Question: I am using Core Image to apply a sepia filter to an image. I have the filter set to a tap gesture. The fist time I press the tap gesture, the filter applies to the image of an image view and I add output back to the image view. When I press the screen a second time, the app crashes and says the output is nil. Anyone know why this is happening? Code and error message image are below.
'''
import UIKit
class ViewController: UIViewController, UIGestureRecognizerDelegate {
@IBOutlet weak var imageview: UIImageView!
override func viewDidLoad() {
super.viewDidLoad()
// Do any additional setup after loading the view, typically from a nib.
var gestureRecognizer = UITapGestureRecognizer(target: self, action: "tap")
gestureRecognizer.delegate = self
self.view.addGestureRecognizer(gestureRecognizer)
}
func tap(){
// 2
let beginImage = CIImage(image: imageview.image)
// 3
let filter = CIFilter(name: "CISepiaTone")
filter.setValue(beginImage, forKey: kCIInputImageKey)
imageview.image = UIImage(CIImage: filter.outputImage)
}
override func didReceiveMemoryWarning() {
super.didReceiveMemoryWarning()
// Dispose of any resources that can be recreated.
}
}
'''

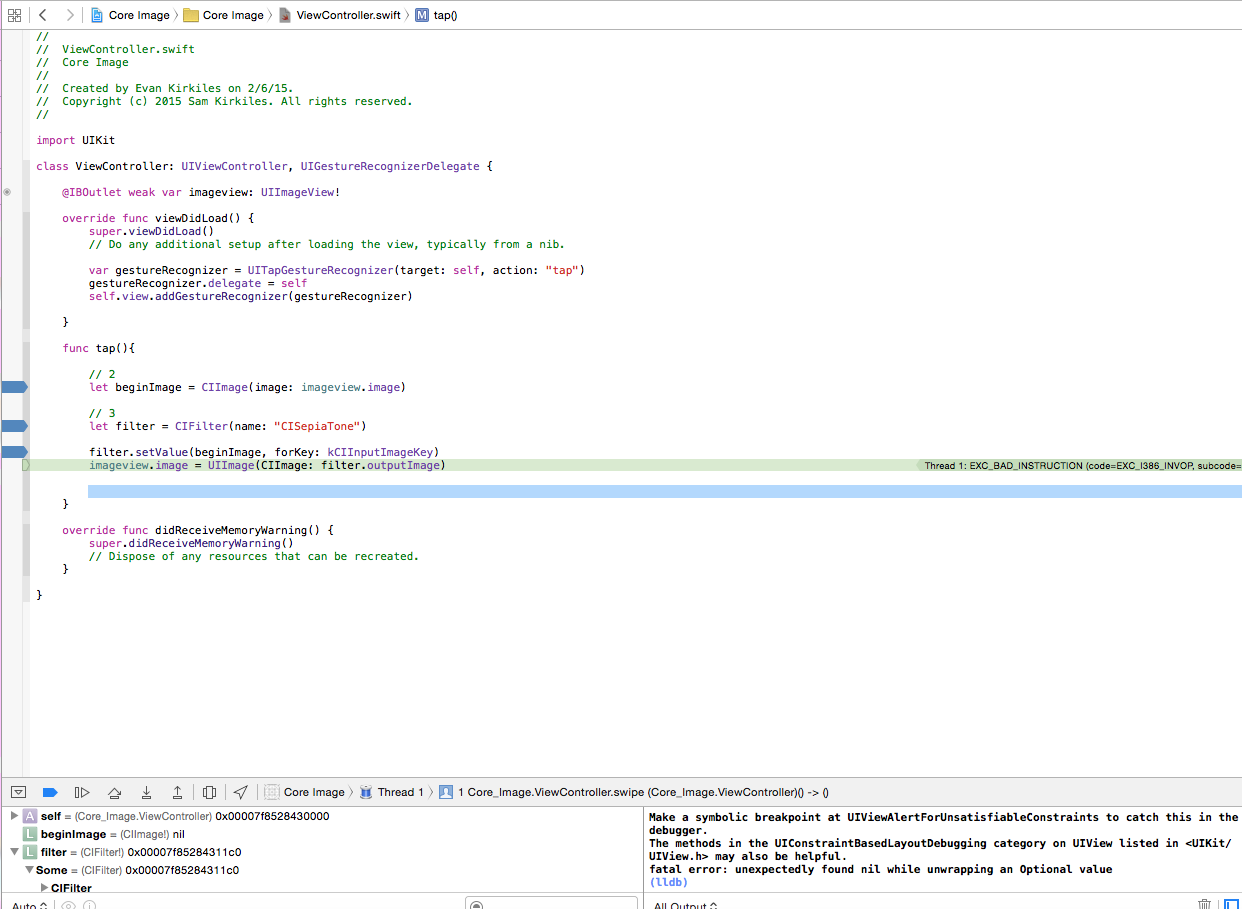
Answer: I had the same issue before. There is no problem in your code. I think what's wrong is the picture you use. This basic production process without 'CIContext' cannot handle picture with alpha channel. I think you may be using a picture with alpha channel such as an icon or something. Change your picture with photo and have a try again.